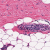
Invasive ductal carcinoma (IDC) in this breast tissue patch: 0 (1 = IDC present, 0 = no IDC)